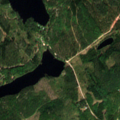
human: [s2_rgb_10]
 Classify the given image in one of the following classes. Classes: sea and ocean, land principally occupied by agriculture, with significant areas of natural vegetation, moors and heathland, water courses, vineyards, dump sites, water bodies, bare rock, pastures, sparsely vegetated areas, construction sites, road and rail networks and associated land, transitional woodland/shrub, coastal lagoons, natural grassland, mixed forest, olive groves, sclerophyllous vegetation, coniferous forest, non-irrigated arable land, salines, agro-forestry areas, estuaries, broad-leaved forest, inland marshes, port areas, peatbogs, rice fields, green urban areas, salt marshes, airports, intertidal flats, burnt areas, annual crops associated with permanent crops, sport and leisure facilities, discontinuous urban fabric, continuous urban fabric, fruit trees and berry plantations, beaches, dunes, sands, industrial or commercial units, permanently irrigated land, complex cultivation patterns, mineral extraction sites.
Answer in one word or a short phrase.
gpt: coniferous forest, mixed forest, transitional woodland/shrub, water bodies